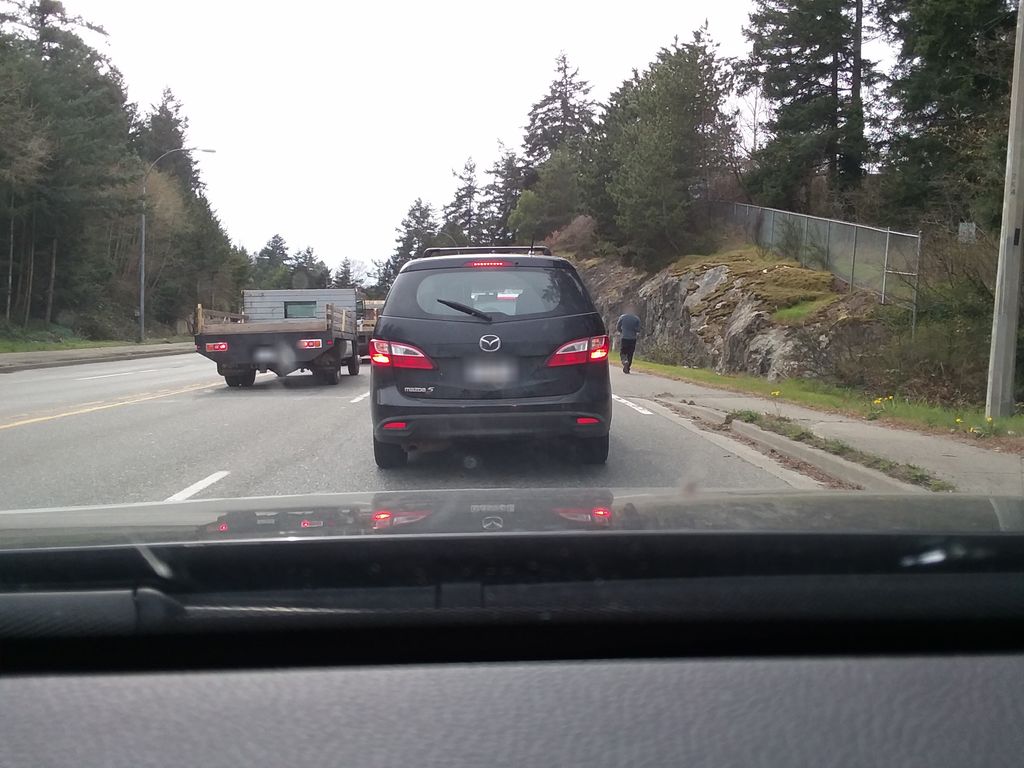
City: victoria